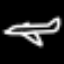
Label: airplane